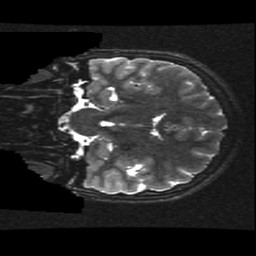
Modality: T2w
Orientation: coronal
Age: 16
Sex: female
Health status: ill
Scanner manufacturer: ge
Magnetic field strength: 3 T
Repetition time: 7.5 s
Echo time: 0.1015 s